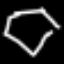
Label: diamond